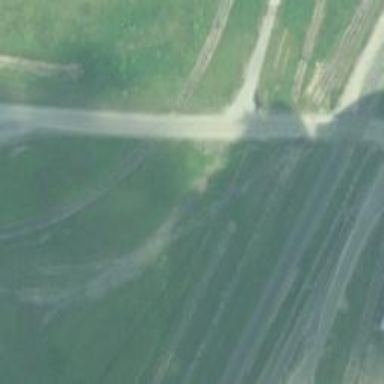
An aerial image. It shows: Disused railway spur service.